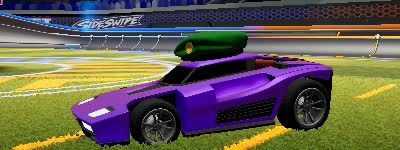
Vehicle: breakout